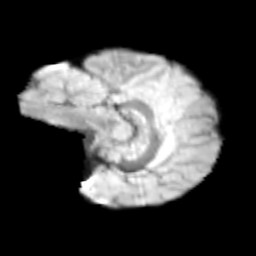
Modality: T2w
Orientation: sagittal
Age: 10
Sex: female
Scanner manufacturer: siemens
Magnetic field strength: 3 T
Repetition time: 3.8 s
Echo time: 0.07 s